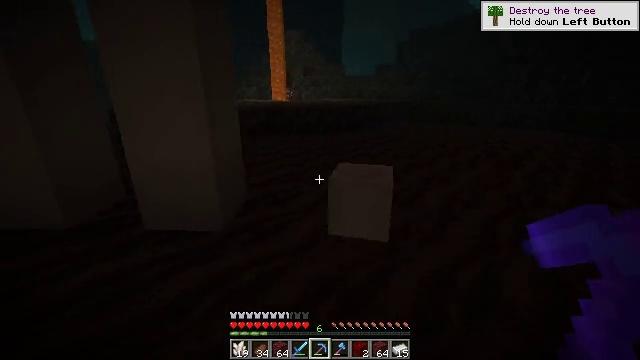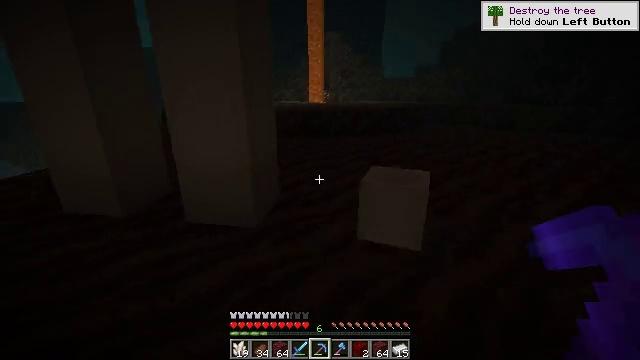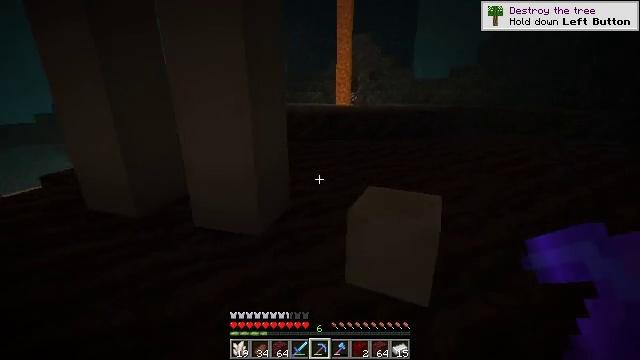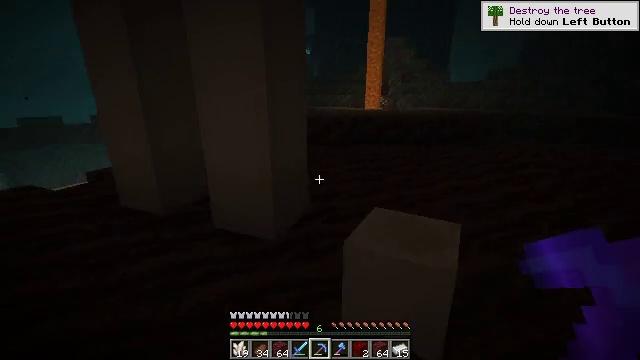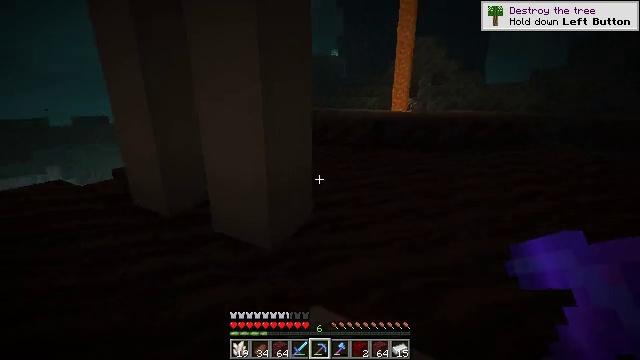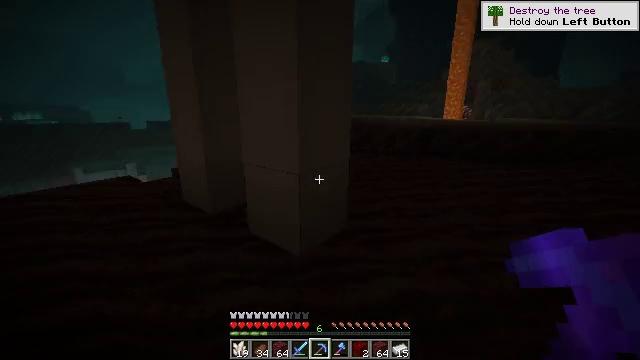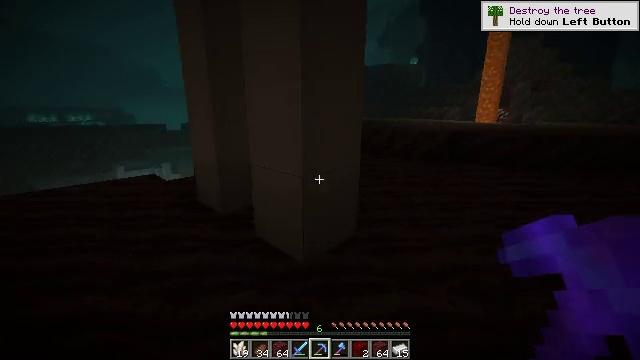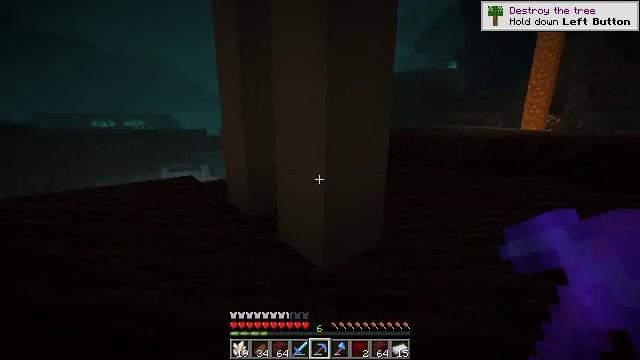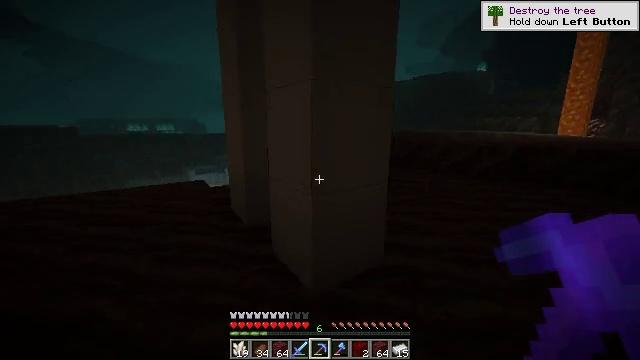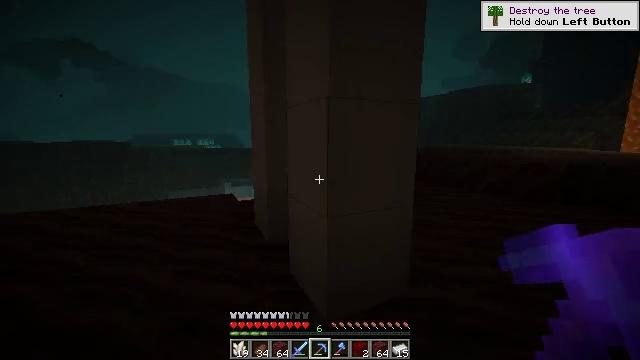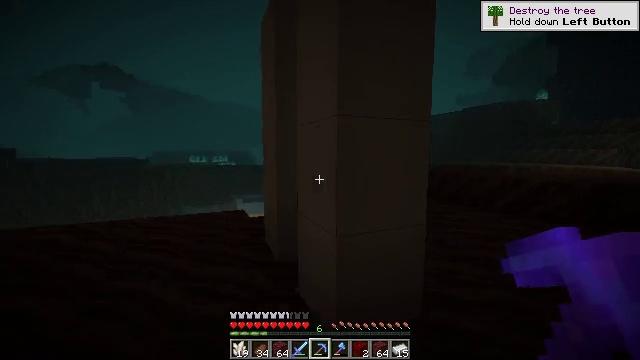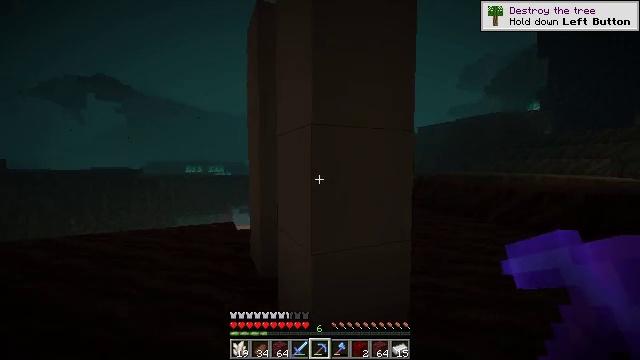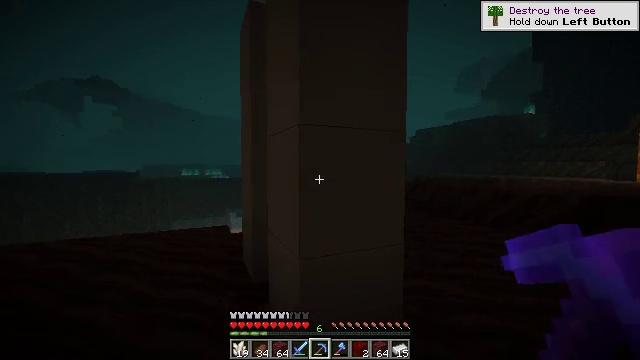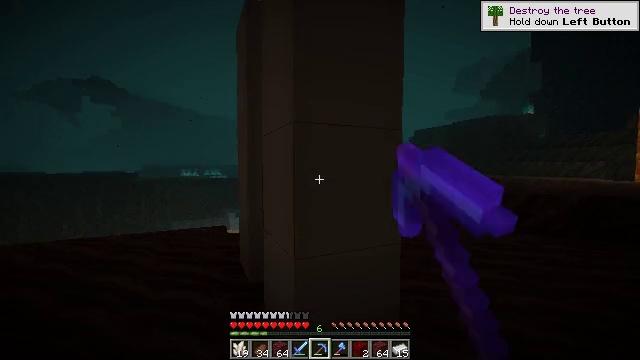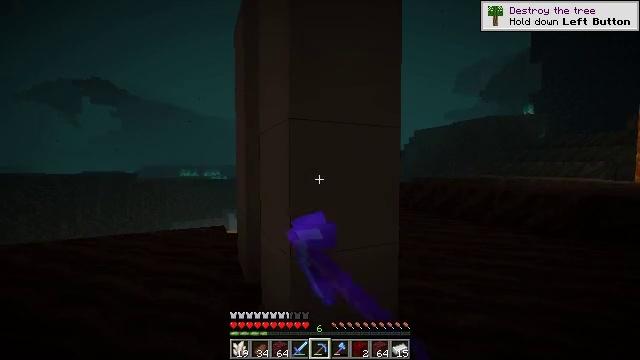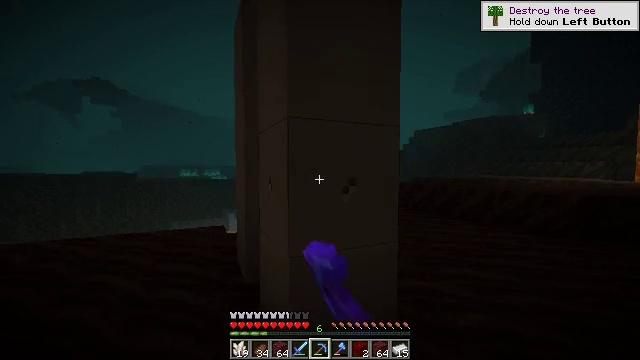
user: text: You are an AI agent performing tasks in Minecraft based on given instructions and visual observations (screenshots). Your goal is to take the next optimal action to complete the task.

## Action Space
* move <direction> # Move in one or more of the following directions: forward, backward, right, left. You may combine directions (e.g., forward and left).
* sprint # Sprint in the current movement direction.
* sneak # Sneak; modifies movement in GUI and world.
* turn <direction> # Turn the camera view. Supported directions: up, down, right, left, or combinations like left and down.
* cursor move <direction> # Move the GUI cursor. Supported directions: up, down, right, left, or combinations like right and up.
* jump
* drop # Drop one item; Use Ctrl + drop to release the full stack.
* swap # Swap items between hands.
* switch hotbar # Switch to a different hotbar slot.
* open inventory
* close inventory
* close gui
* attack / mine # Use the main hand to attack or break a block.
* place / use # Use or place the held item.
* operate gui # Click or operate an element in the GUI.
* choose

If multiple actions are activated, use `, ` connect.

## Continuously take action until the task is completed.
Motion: motion action
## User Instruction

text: Gather bone block for bone meal.
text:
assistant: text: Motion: move forward and move right, turn left
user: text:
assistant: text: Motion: move forward and move right, turn left
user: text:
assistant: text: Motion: move forward and move right, turn left
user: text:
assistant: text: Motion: move forward and move right, turn left
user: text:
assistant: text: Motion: move forward and move right, turn left and up
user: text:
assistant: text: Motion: move forward and move right, turn left
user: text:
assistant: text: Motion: move forward and move right, turn left and up
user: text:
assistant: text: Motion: move forward and move right, turn left and up
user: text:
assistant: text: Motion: move forward and move right, turn left and up
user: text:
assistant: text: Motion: move forward and move right, turn left and up
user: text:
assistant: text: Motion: turn up
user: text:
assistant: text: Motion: attack / mine
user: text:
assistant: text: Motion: attack / mine
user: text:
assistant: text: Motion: attack / mine
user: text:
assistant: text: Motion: attack / mine
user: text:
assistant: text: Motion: attack / mine
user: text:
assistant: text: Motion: attack / mine
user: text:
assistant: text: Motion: attack / mine
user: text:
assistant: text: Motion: attack / mine
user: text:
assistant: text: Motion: attack / mine
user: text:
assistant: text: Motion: attack / mine
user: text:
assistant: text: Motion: attack / mine
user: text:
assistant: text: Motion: attack / mine
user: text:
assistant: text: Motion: turn up, attack / mine
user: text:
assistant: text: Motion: turn up, attack / mine
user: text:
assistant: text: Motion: turn right and up, attack / mine
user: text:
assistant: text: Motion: turn up, attack / mine
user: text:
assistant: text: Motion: turn up, attack / mine
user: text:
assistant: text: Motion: attack / mine
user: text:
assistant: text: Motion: attack / mine